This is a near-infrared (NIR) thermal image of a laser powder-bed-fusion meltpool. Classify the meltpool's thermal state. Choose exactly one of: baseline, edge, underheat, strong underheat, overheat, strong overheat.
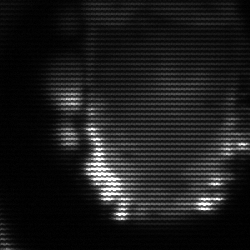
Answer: baseline